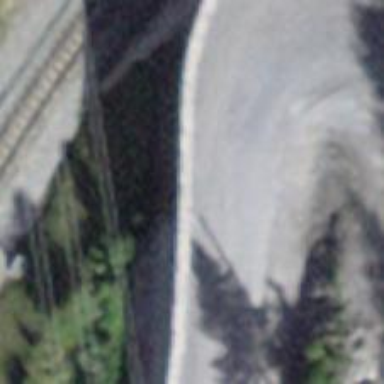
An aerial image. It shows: Retaining wall.